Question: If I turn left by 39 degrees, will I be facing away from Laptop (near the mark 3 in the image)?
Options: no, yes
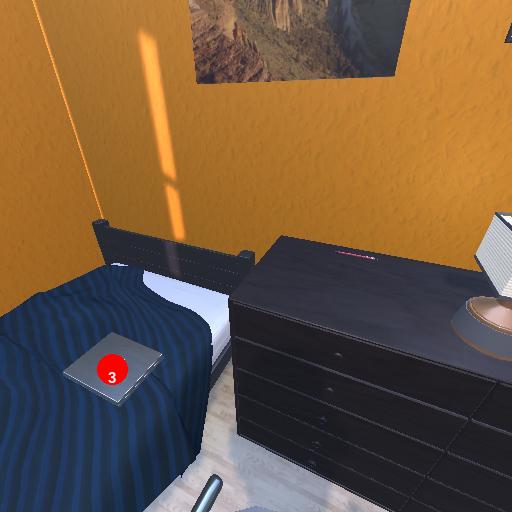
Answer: no